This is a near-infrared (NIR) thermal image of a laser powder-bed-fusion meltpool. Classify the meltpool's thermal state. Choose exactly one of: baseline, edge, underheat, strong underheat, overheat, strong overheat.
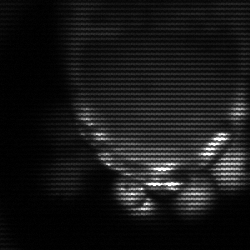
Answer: edge